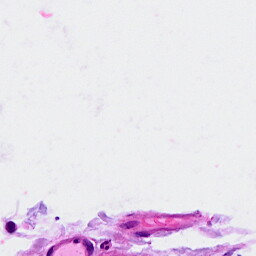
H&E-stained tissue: Breast